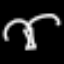
Label: palm tree